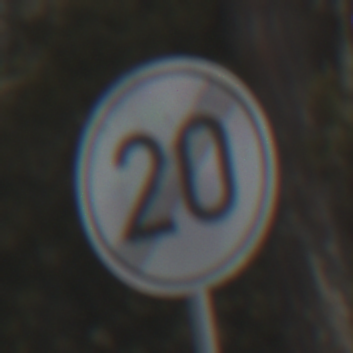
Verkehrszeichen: EndeGeschwindigkeit20
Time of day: Midday
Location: Outdoor (Nature)
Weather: PartlyCloudy
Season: NotSpecified
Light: Natural